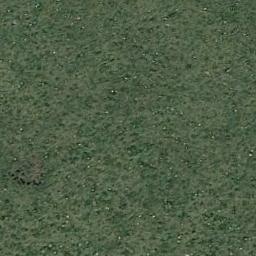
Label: meadow